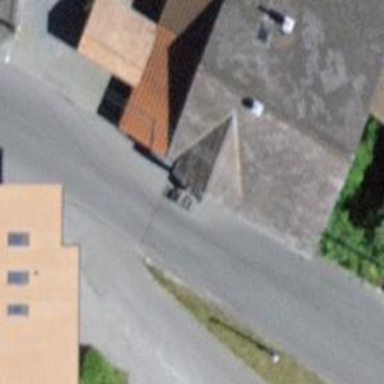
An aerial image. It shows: Post box.